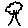
Label: tree